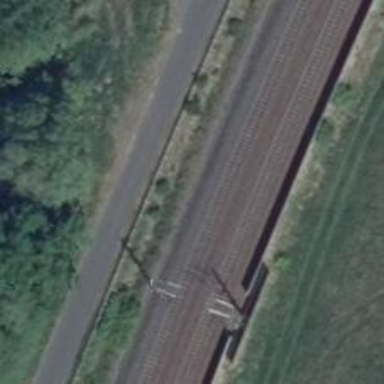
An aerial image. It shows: Railway track with contact lines for electrification.